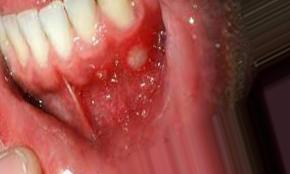
Condition: Mouth Ulcer